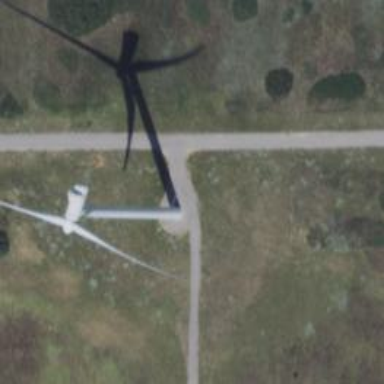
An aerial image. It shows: Wind turbine generator made by Vestas. The generator utilizes wind as its power source and belongs to the horizontal axis type.